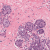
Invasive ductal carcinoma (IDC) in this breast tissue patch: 0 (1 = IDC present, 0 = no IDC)